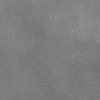
Atmospheric dust classification: dusty